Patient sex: M
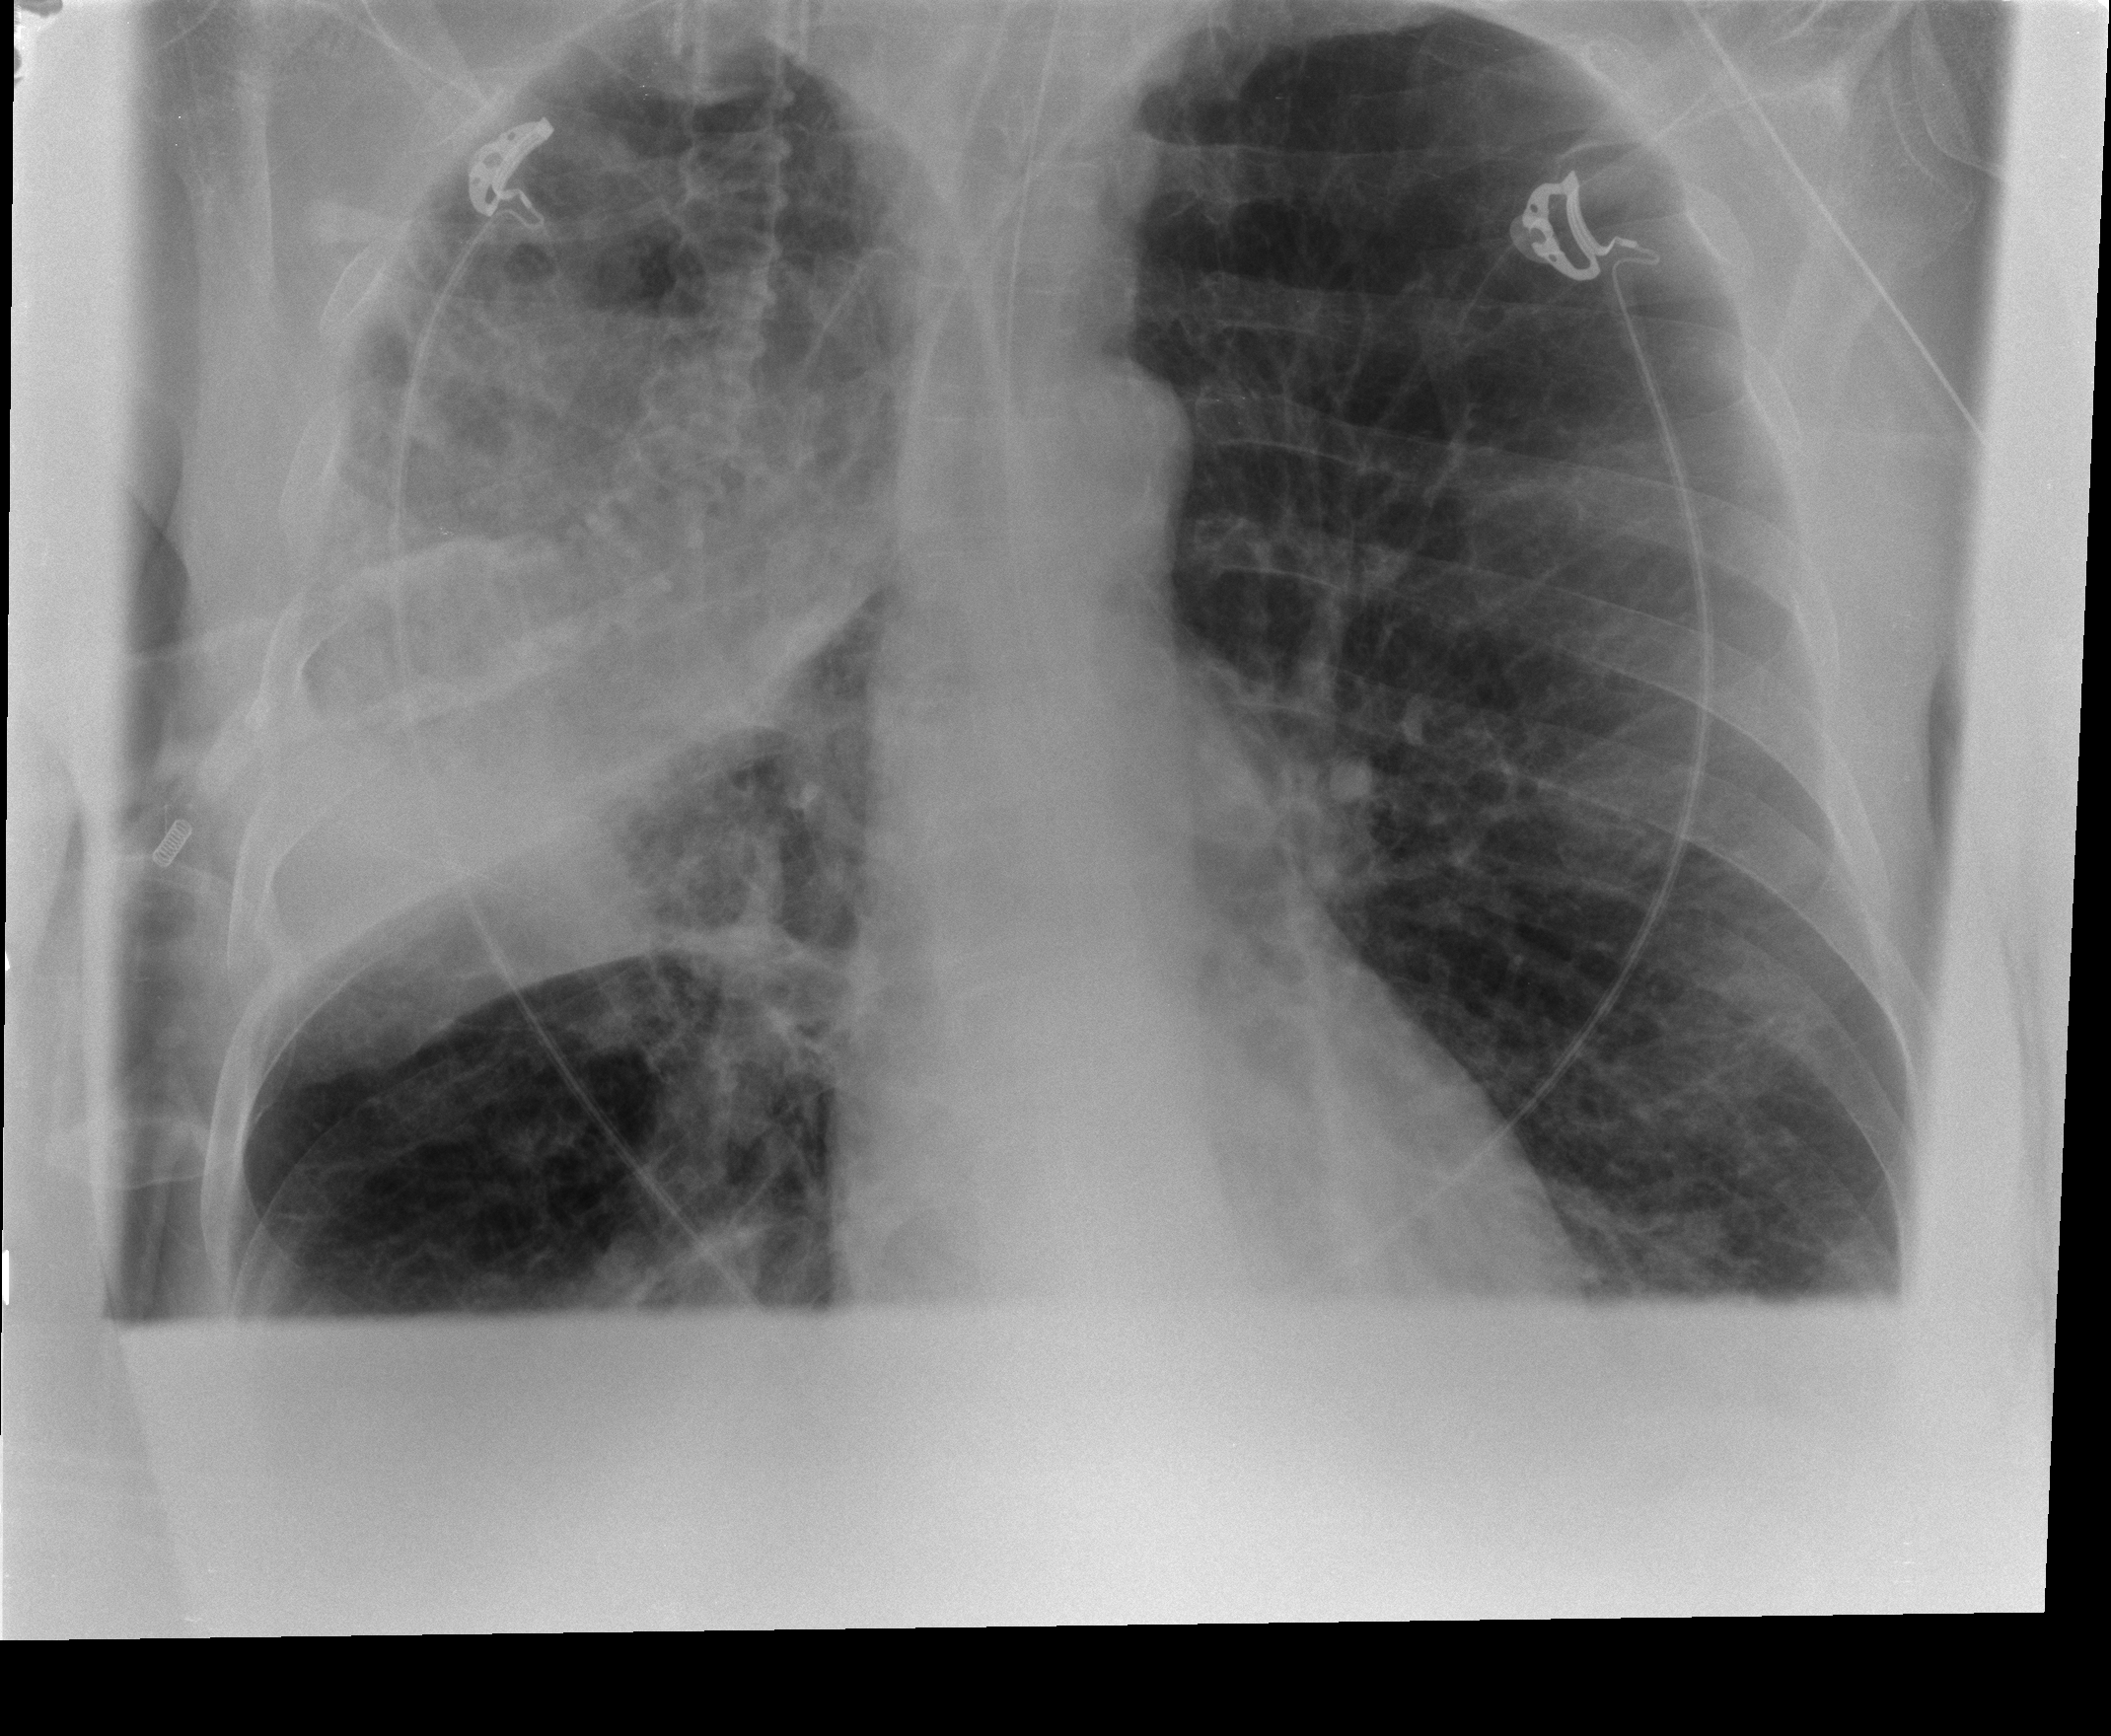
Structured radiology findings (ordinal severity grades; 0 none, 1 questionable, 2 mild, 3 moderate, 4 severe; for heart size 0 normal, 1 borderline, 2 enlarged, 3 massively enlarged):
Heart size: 0
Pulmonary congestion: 0
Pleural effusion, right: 0
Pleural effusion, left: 0
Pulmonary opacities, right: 3
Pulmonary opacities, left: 0
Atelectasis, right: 3
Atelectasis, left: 0